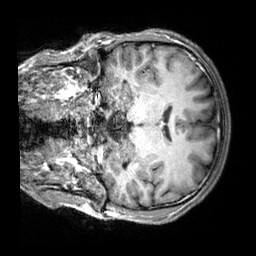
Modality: T1w
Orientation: coronal
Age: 21
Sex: male
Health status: healthy
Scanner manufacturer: siemens
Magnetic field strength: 3 T
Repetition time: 2.3 s
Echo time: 0.00303 s